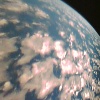
Label: cloud